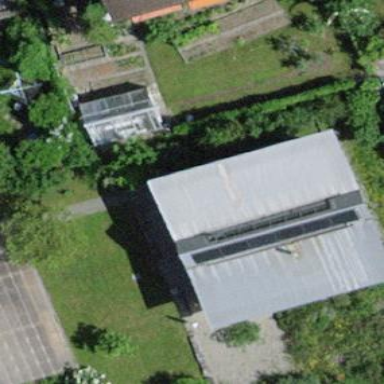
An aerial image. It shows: Detached building.